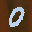
Label: 0